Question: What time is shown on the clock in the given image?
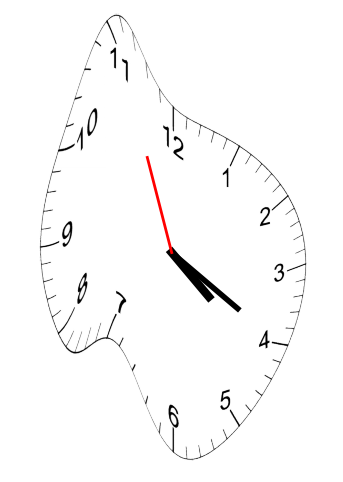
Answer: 04:19:56